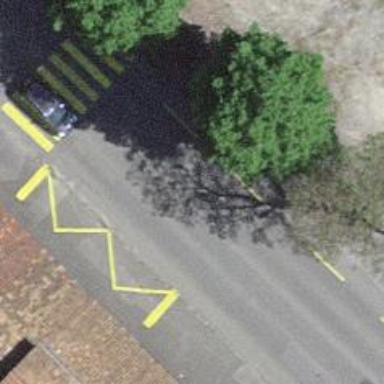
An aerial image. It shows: Public transport stop position.